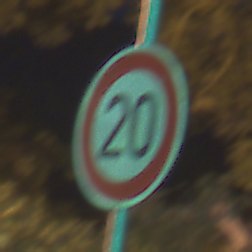
Verkehrszeichen: Geschwindigkeit20
Umgebung: Outdoor, Urban
Tageszeit: Night
Wetter: PartlyCloudy
Licht: Artificial
Jahreszeit: NotSpecified
Kontrast: HighContrast